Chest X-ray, PA view. Patient: 27 years old, sex M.
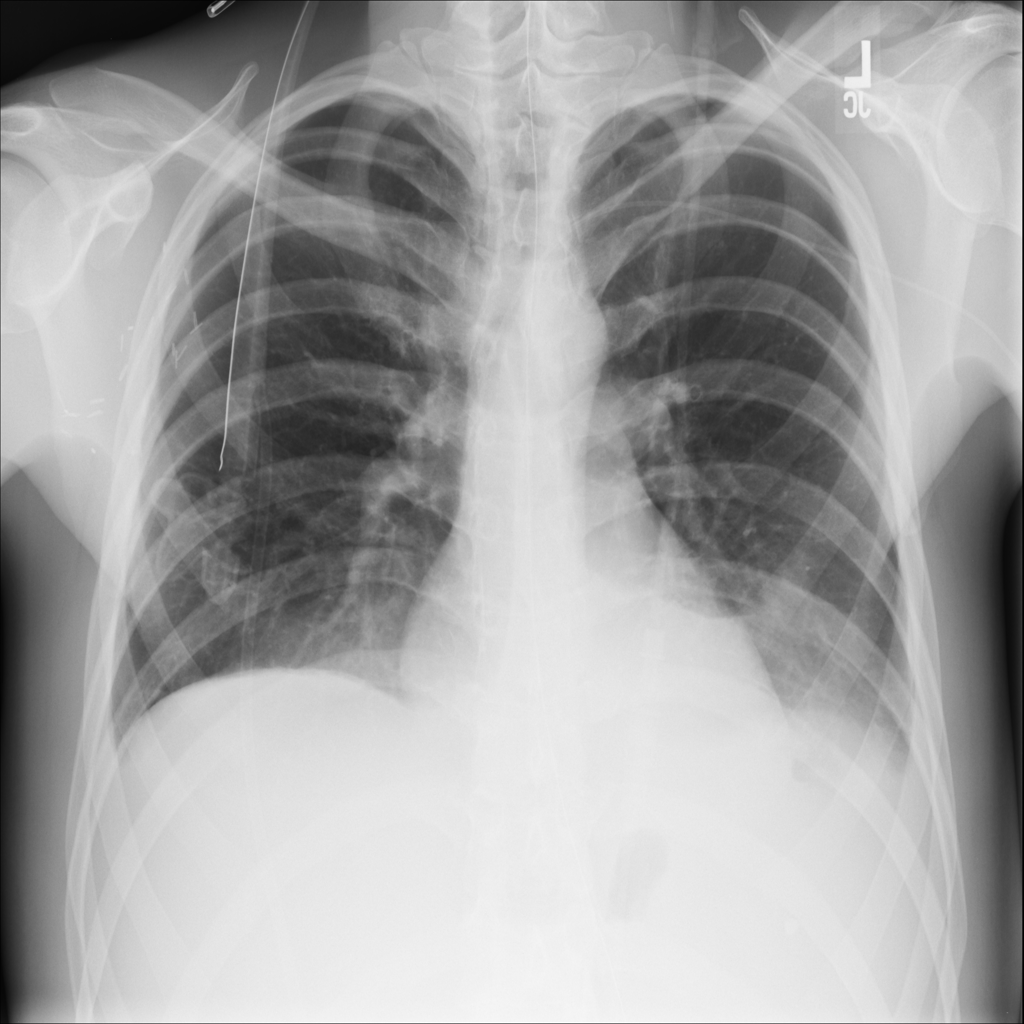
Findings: Effusion